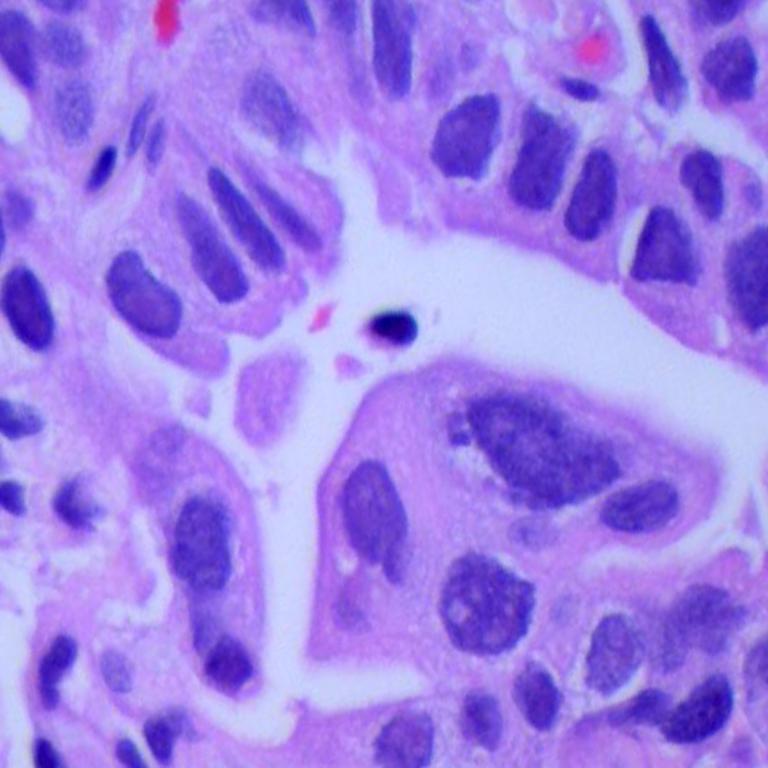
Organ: lung
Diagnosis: adenocarcinomas